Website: macys
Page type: gifting
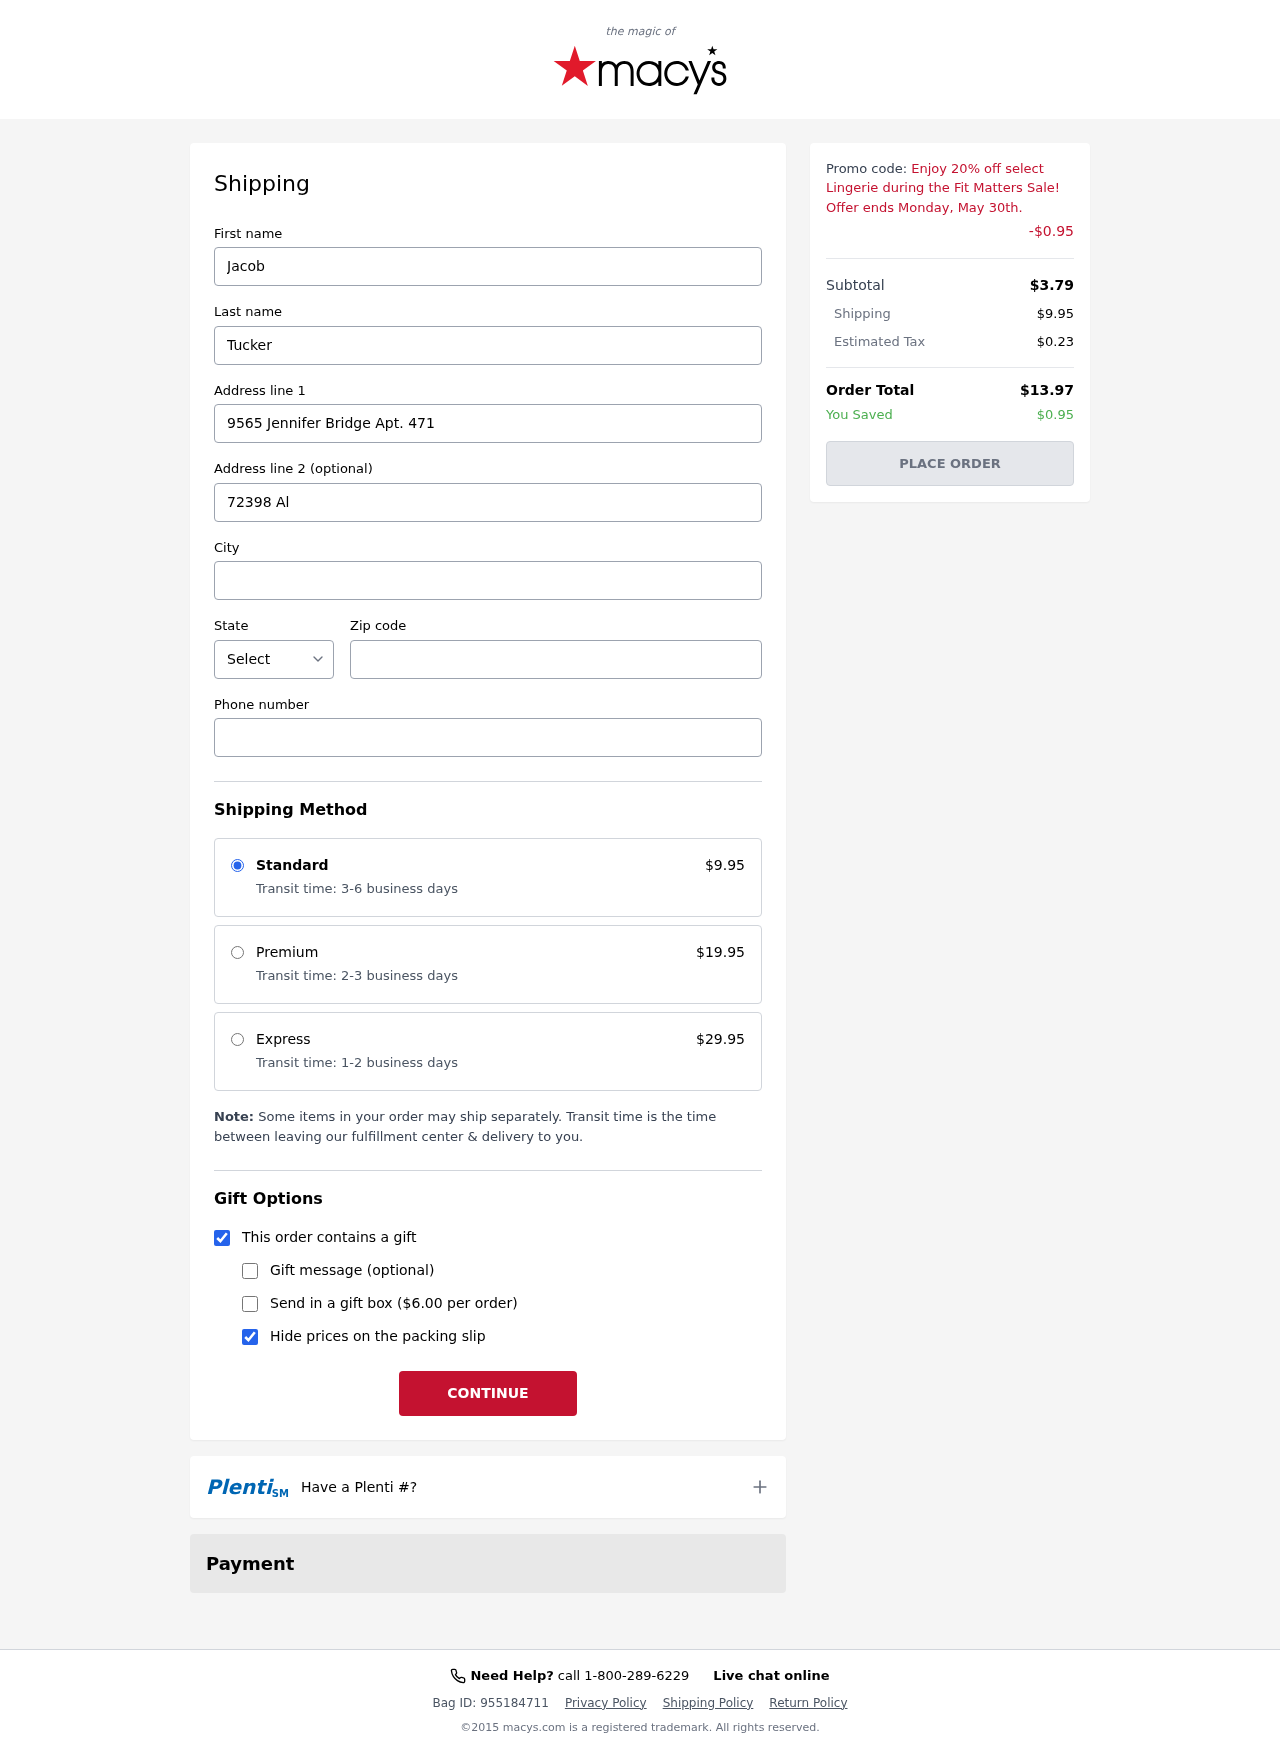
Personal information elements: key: PII_CITY
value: East Kelseymouth
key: PII_FIRSTNAME
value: Jacob
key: PII_LASTNAME
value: Tucker
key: PII_PHONE
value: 3806531345
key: PII_POSTCODE
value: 20471
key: PII_STATE_ABBR
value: RI
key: PII_STREET
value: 9565 Jennifer Bridge Apt. 471
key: PII_STREET2
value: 72398 Alvarado Well
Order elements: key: ORDER_SHIPPING_COST
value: $9.95
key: ORDER_DISCOUNT
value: -$0.95
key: ORDER_SUBTOTAL
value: $3.79
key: ORDER_TAX
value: $0.23
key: ORDER_TOTAL
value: $13.97
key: ORDER_SAVINGS
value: $0.95